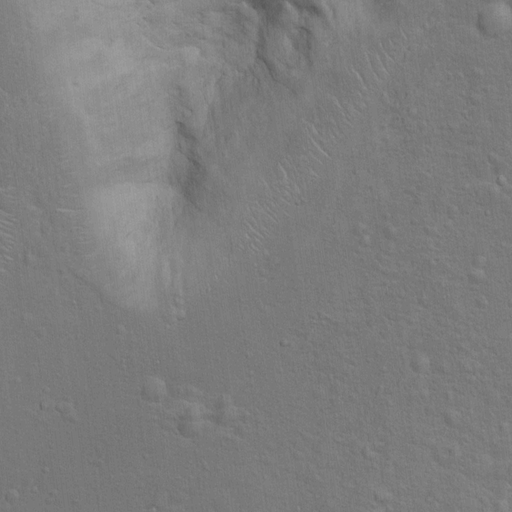
Objects detected: cone